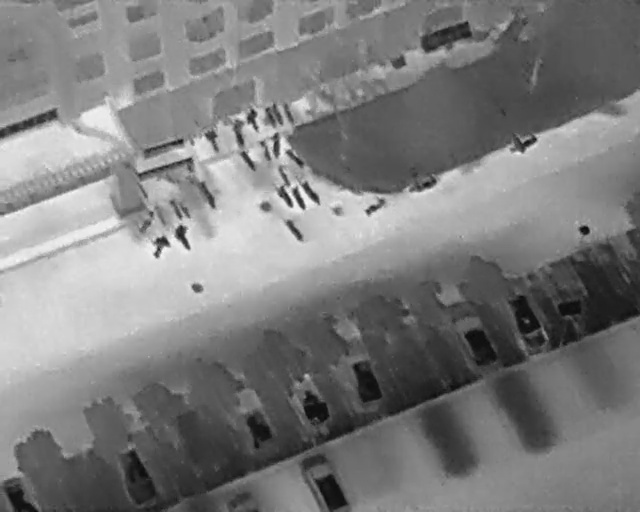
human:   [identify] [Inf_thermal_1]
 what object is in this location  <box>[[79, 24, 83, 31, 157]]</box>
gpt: <ref>1 medium bicycle at the top right</ref>

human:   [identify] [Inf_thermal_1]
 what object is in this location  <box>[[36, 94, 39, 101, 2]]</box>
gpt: <ref>1 small car at the bottom</ref>